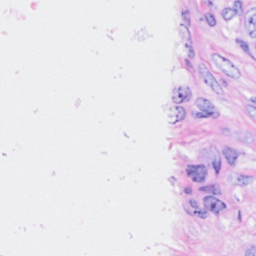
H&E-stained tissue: Breast